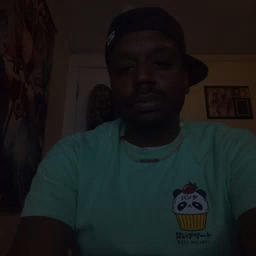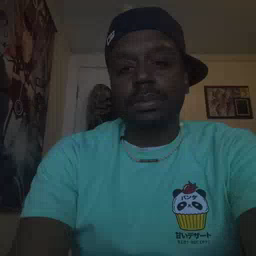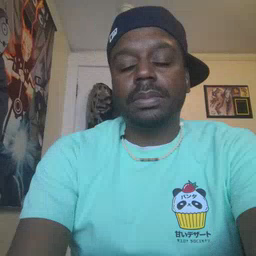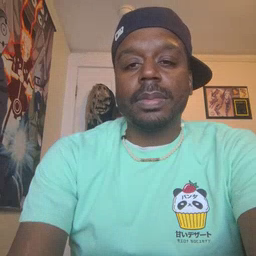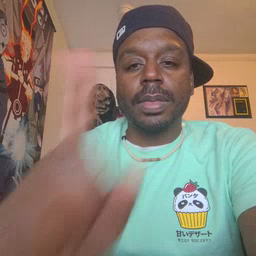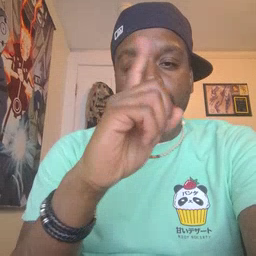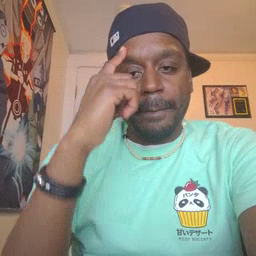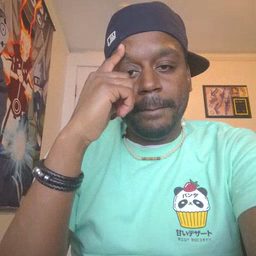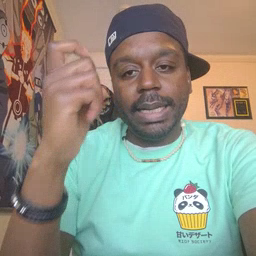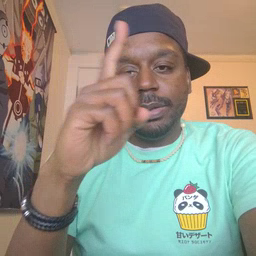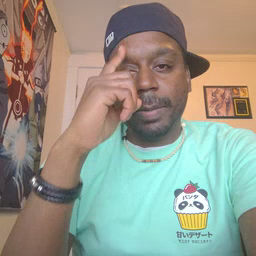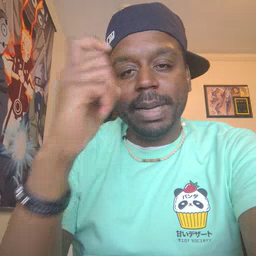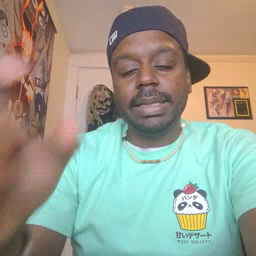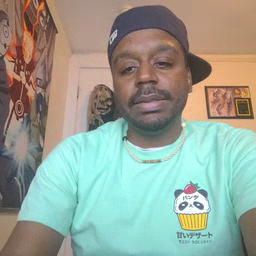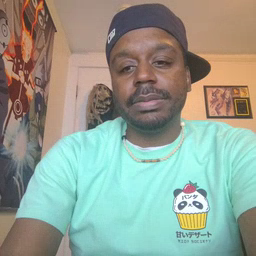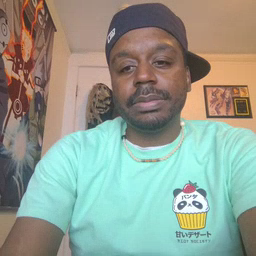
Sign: penny